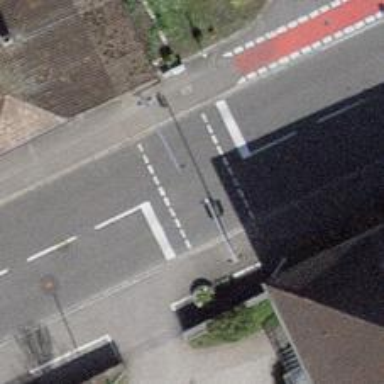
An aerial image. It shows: Road with traffic signals at the crossing.